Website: crate-barrel
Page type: receipt
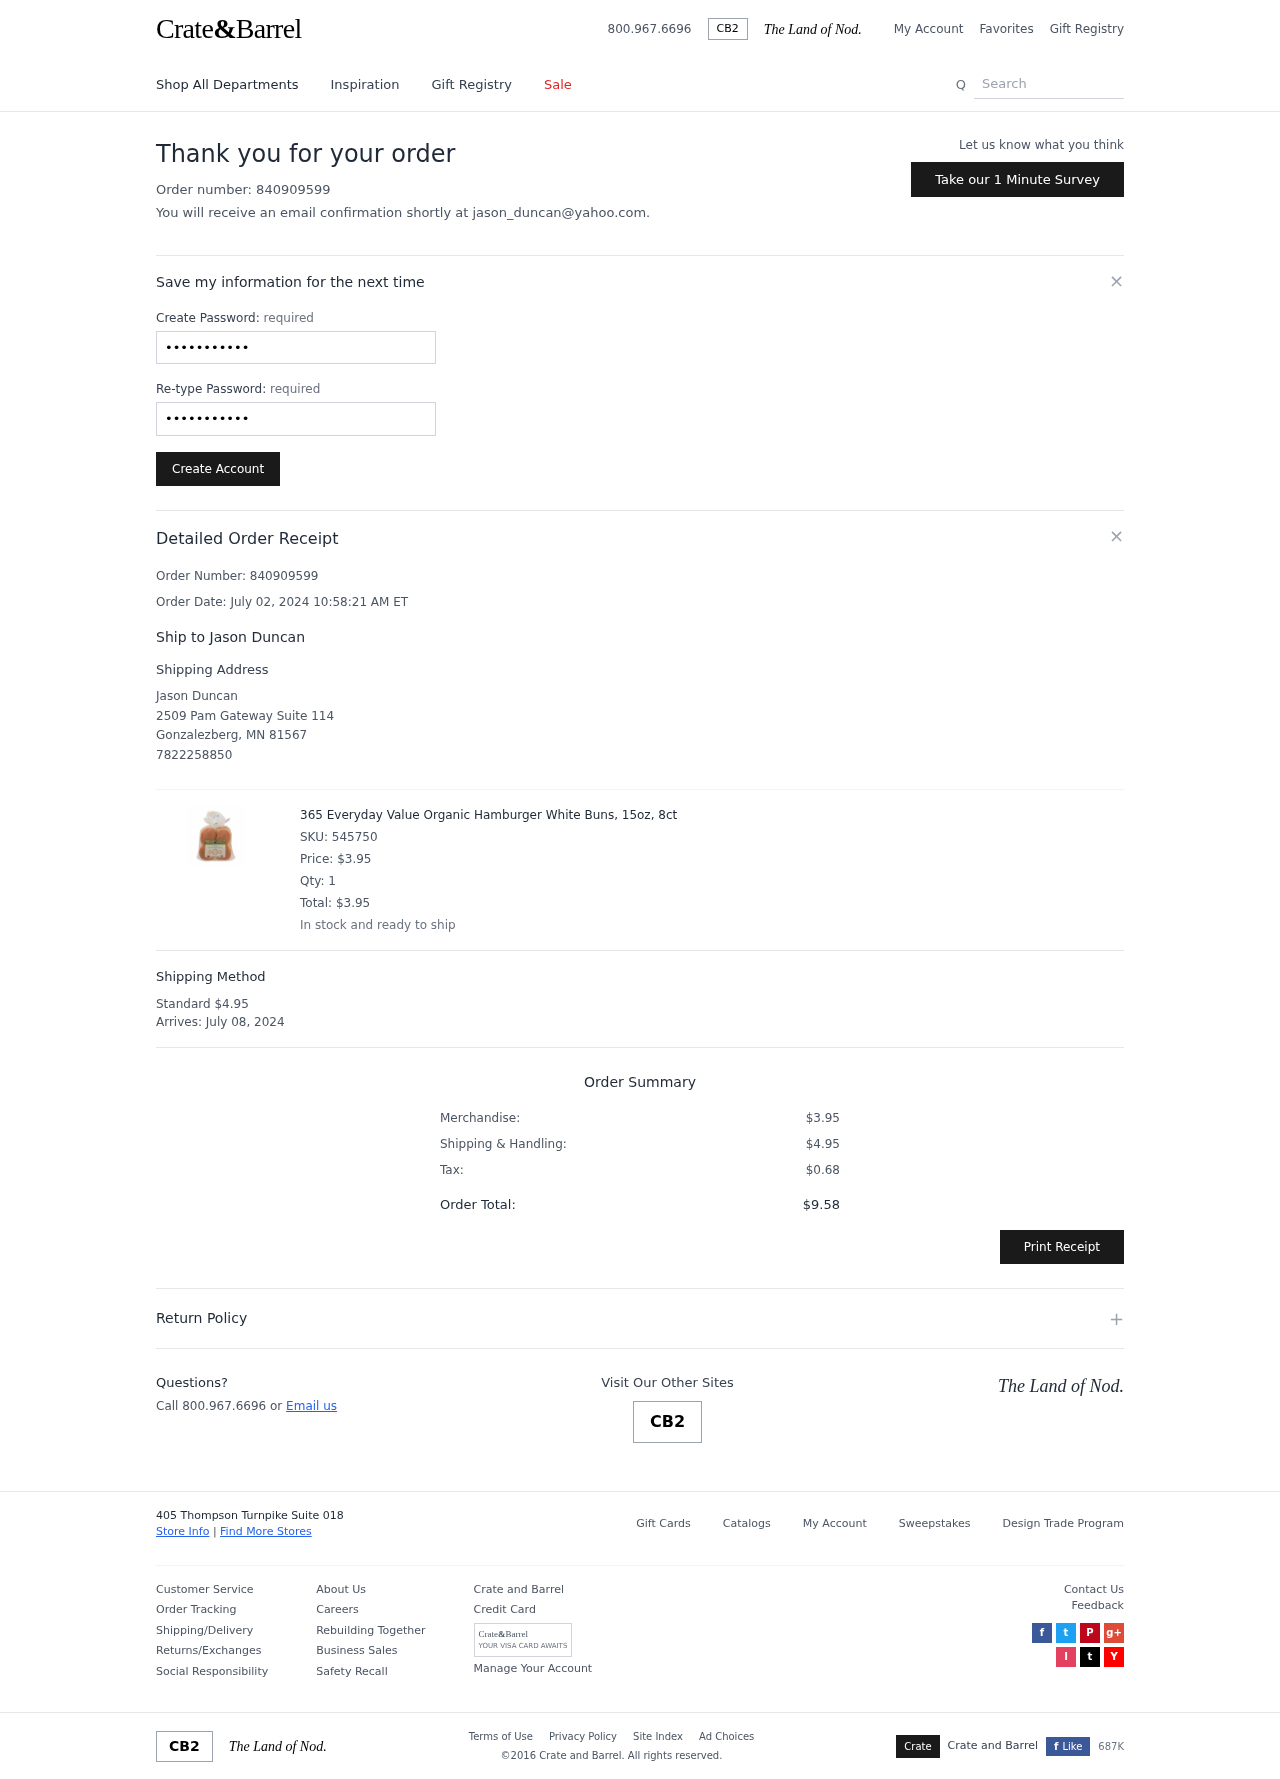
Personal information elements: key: PII_CITY
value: Gonzalezberg
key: PII_EMAIL
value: jason_duncan@yahoo.com
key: PII_FULLNAME
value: Jason Duncan
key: PII_FULLNAME
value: Ship to Jason Duncan
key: PII_PHONE
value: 7822258850
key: PII_POSTCODE
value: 81567
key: PII_STATE_ABBR
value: MN
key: PII_STREET
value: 2509 Pam Gateway Suite 114
Product elements: key: PRODUCT1_NAME
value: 365 Everyday Value Organic Hamburger White Buns, 15oz, 8ct
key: PRODUCT1_PRICE
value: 3.95
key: PRODUCT1_QUANTITY
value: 1
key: PRODUCT1_SKU
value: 545750
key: PRODUCT1_TOTAL
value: $3.95
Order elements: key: ORDER_ID
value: Order Number: 840909599
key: ORDER_ID
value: Order number: 840909599
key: ORDER_DATE
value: Order Date: July 02, 2024 10:58:21 AM ET
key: ORDER_SHIPPING_COST
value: $4.95
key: ORDER_DELIVERY_DATE
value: July 08, 2024
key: ORDER_SUBTOTAL
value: $3.95
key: ORDER_TAX
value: $0.68
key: ORDER_TOTAL
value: $9.58
Search elements: key: HEADER_SEARCH
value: Search